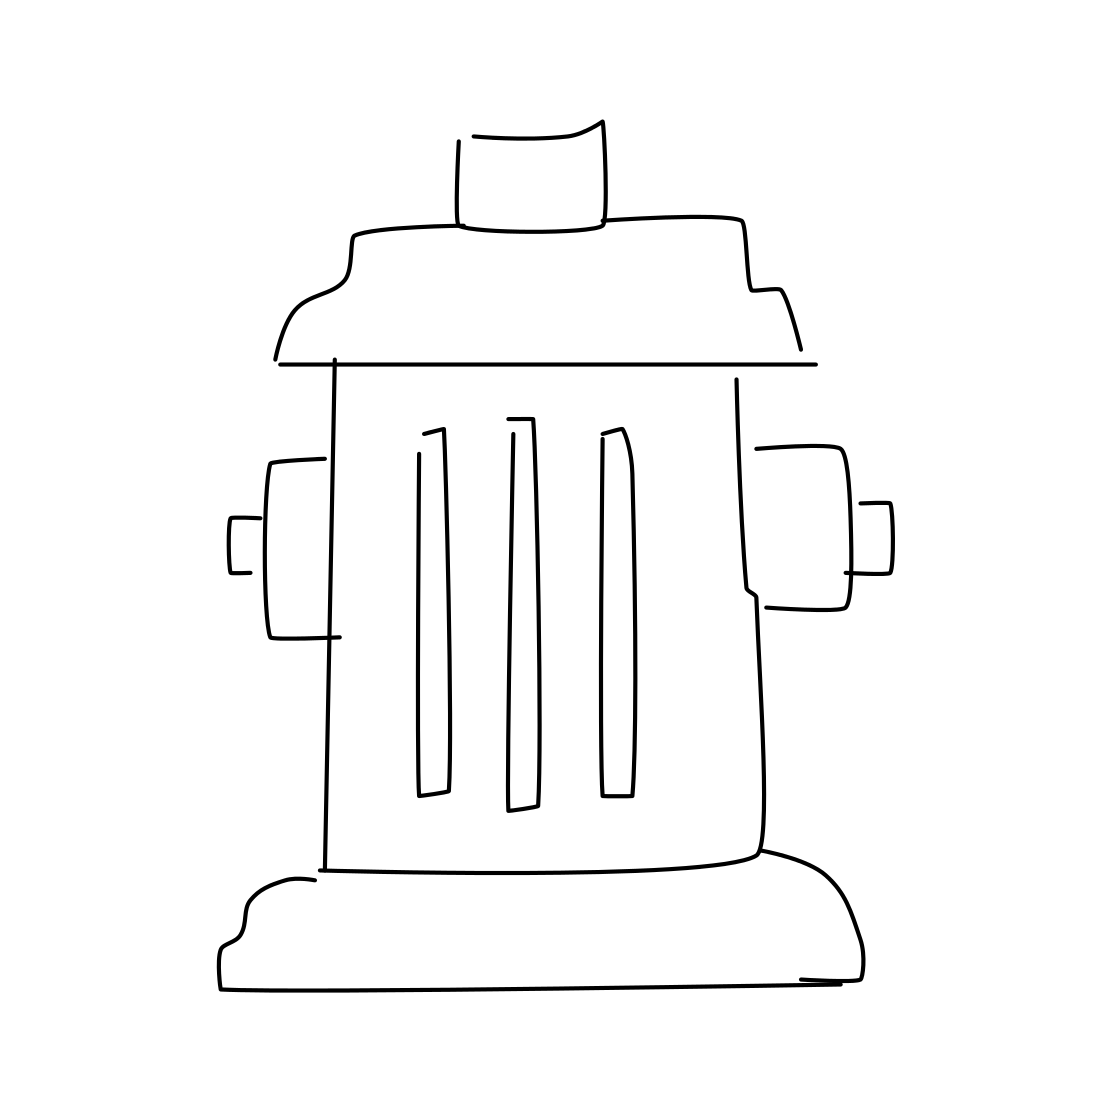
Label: fire hydrant